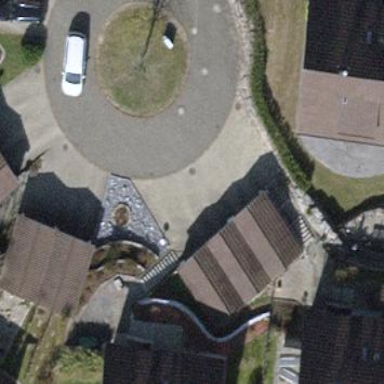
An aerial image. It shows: Group of garages.